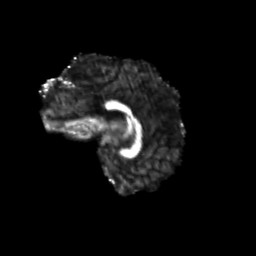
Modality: FA
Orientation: sagittal
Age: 8
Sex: female
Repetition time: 9.512 s
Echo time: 0.089 s